Field crop: maize
Growth stage: 2
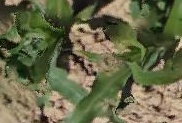
Species: maize